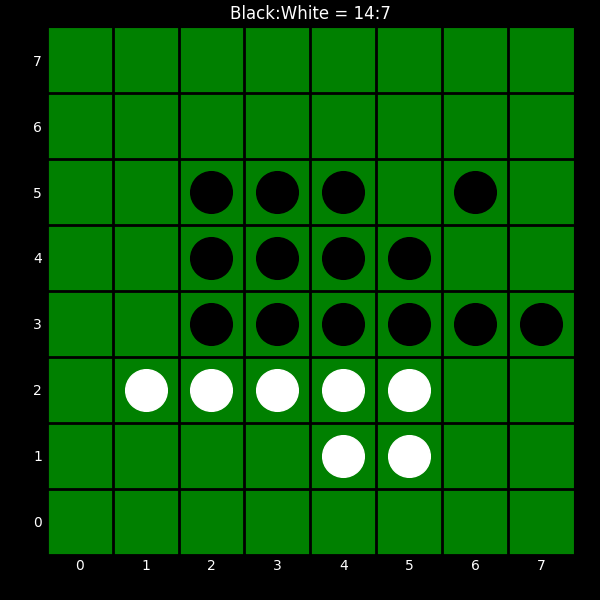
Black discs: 14
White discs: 7